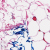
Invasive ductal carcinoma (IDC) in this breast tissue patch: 0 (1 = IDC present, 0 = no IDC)